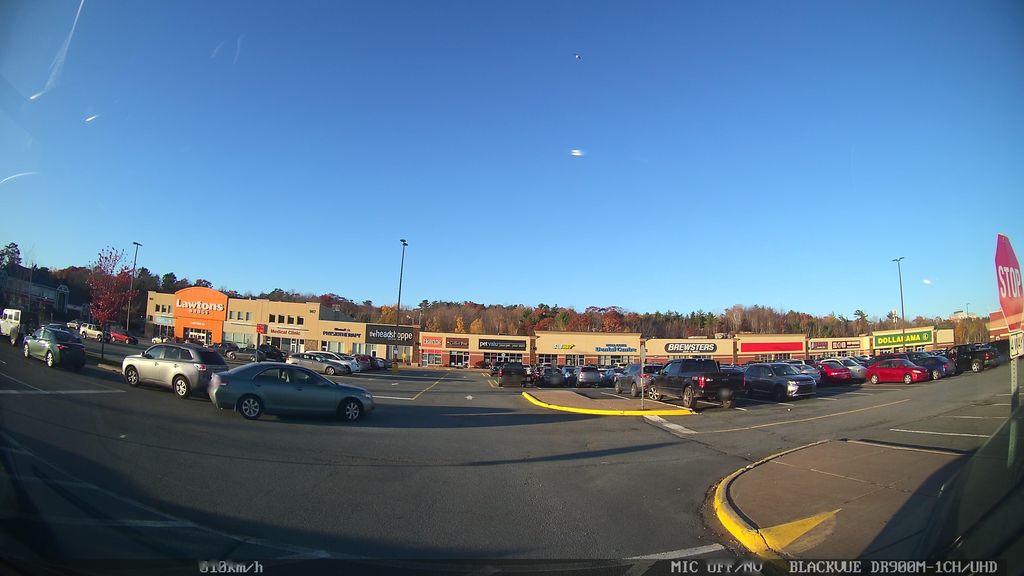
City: halifax